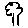
Label: tree